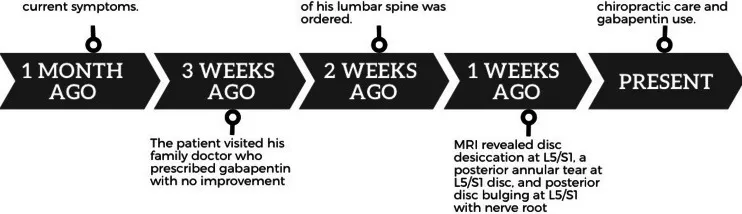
Timeline of care.
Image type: chart (chart)